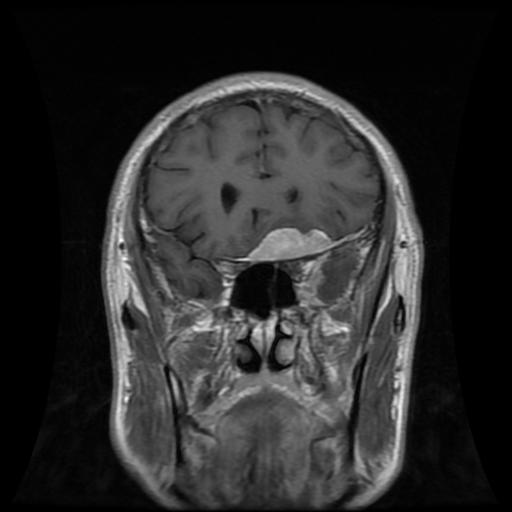
Label: meningioma